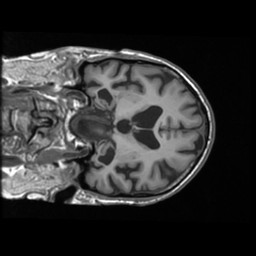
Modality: T1w
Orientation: coronal
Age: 30
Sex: male